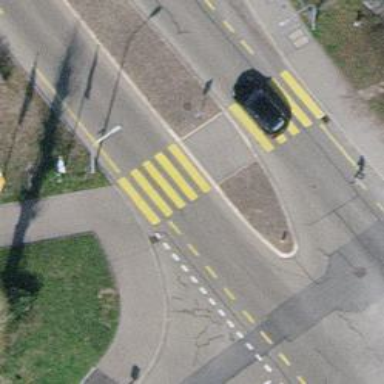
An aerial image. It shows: Traffic calming island.